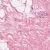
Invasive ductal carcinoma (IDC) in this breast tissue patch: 0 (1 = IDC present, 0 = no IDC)